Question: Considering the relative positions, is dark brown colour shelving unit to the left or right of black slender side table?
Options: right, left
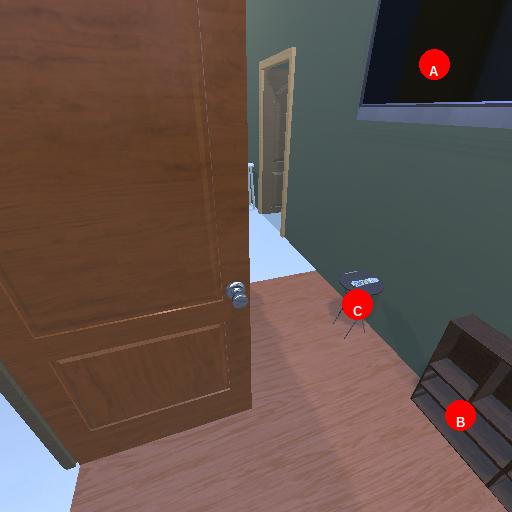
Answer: right